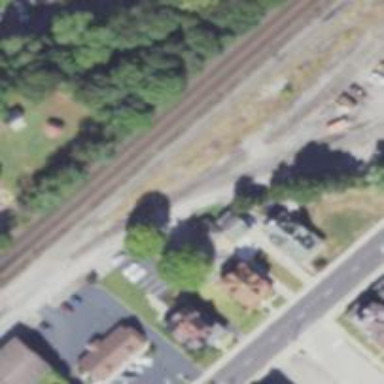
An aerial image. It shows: Railway spur service.